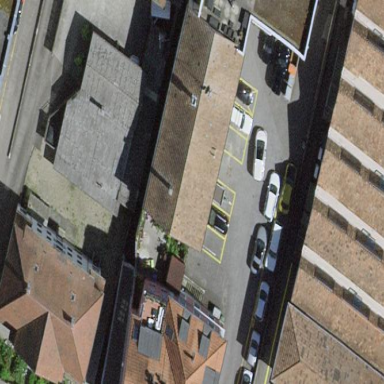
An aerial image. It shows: Commercial building.